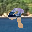
Label: 9